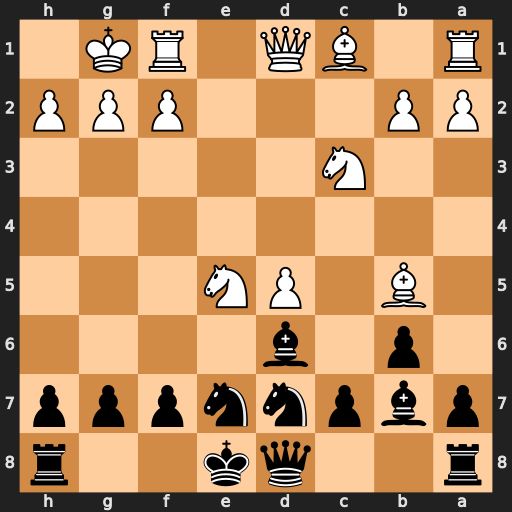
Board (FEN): r2qk2r/pbpnnppp/1p1b4/1B1PN3/8/2N5/PP3PPP/R1BQ1RK1
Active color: b
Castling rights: kq
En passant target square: -
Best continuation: Bxe5